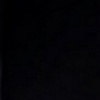
Label: space